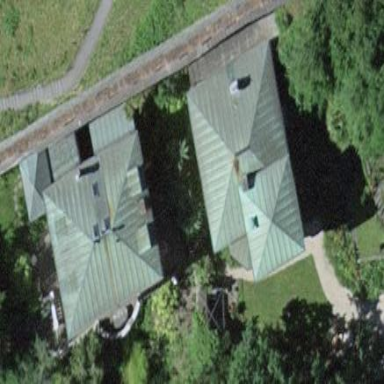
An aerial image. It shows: Building with hipped metal roof in pale green color.